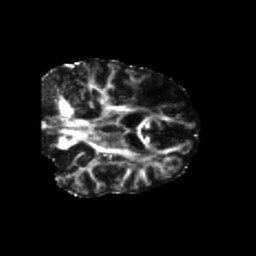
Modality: FA
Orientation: coronal
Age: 75
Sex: male
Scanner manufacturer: siemens
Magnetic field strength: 3 T
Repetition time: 5.25 s
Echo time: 0.08 s